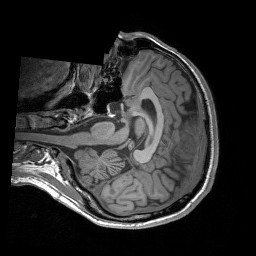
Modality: T1w
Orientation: axial
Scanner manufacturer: siemens
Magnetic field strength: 3 T